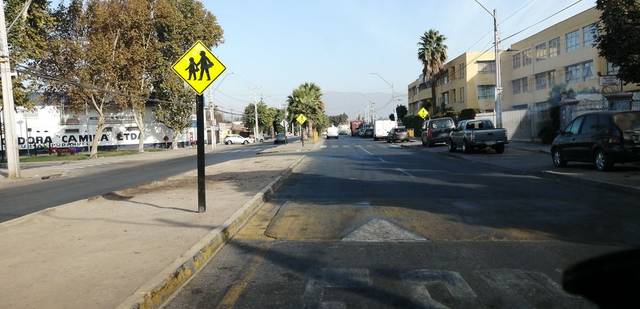
Region: Chile
Coordinates: -33.454, -70.76